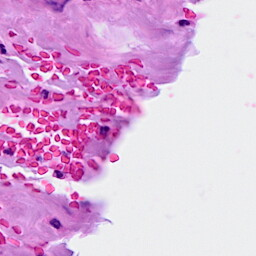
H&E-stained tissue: Breast